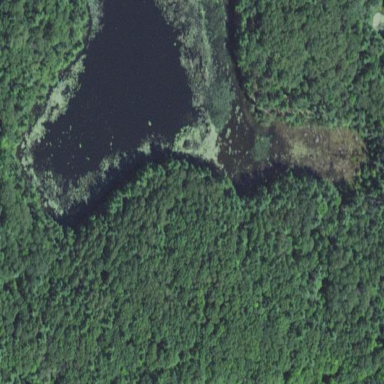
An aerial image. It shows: Wetland area.